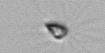
Label: Calciopappus